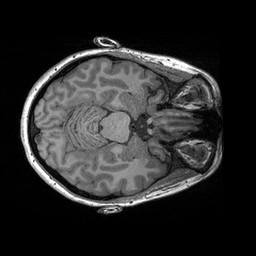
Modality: T1w
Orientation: axial
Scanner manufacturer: siemens
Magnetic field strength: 3 T
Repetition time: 2.3 s
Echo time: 0.00298 s